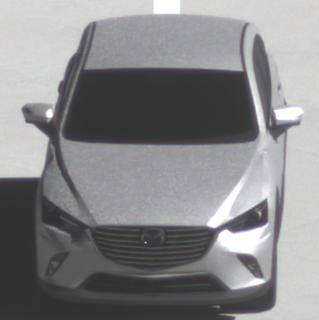
Make: Mazda
Model: CX-3 SKYACTIV-G 120
Detailed model: CX-3 (DK)
Model produced from: 2015/06
Model produced until: 2018/06
Doors: 5
Color: white
Road condition: dry road
Daytime: midday
Contrast: high contrast